Question: How can I use loop.index in this code.
'''
{% for veri in data %}
<li>no: {{loop.index}}</li>
{% for inveri in datain %}
<li>no: {{loop.index}}</li>
{% endfor %}
{% endfor %}
'''

.....
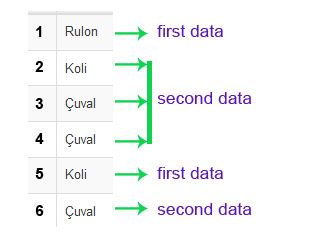
Answer: Do you want something like this?
'''
{% set data = [1, 2, 3, 4, 5] %}
{% set data2 = [1, 2, 3] %}
{% set i = 1 %}
{% for d in data %}
{{ i }}
{% set i = i + 1 %}
{% for d2 in data2 %}
{{ i }}
{% set i = i + 1 %}
{% endfor %}
{% endfor %}
'''
<URL>